Field crop: maize
Growth stage: 1
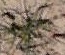
Species: salsola